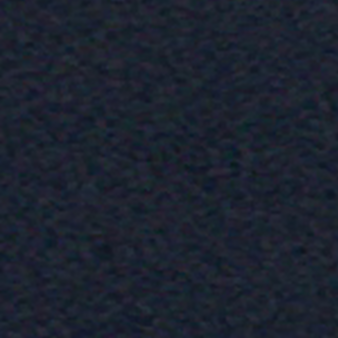
Label: other